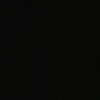
Label: space